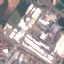
Land use / land cover: Industrial